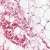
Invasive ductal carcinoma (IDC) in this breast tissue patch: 0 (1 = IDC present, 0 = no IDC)